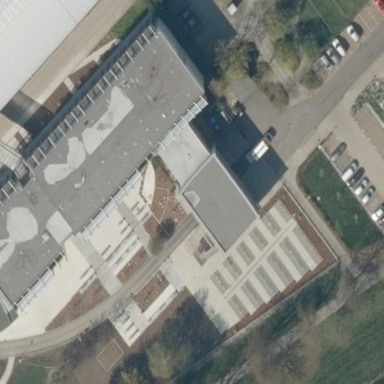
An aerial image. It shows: School building.